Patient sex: M
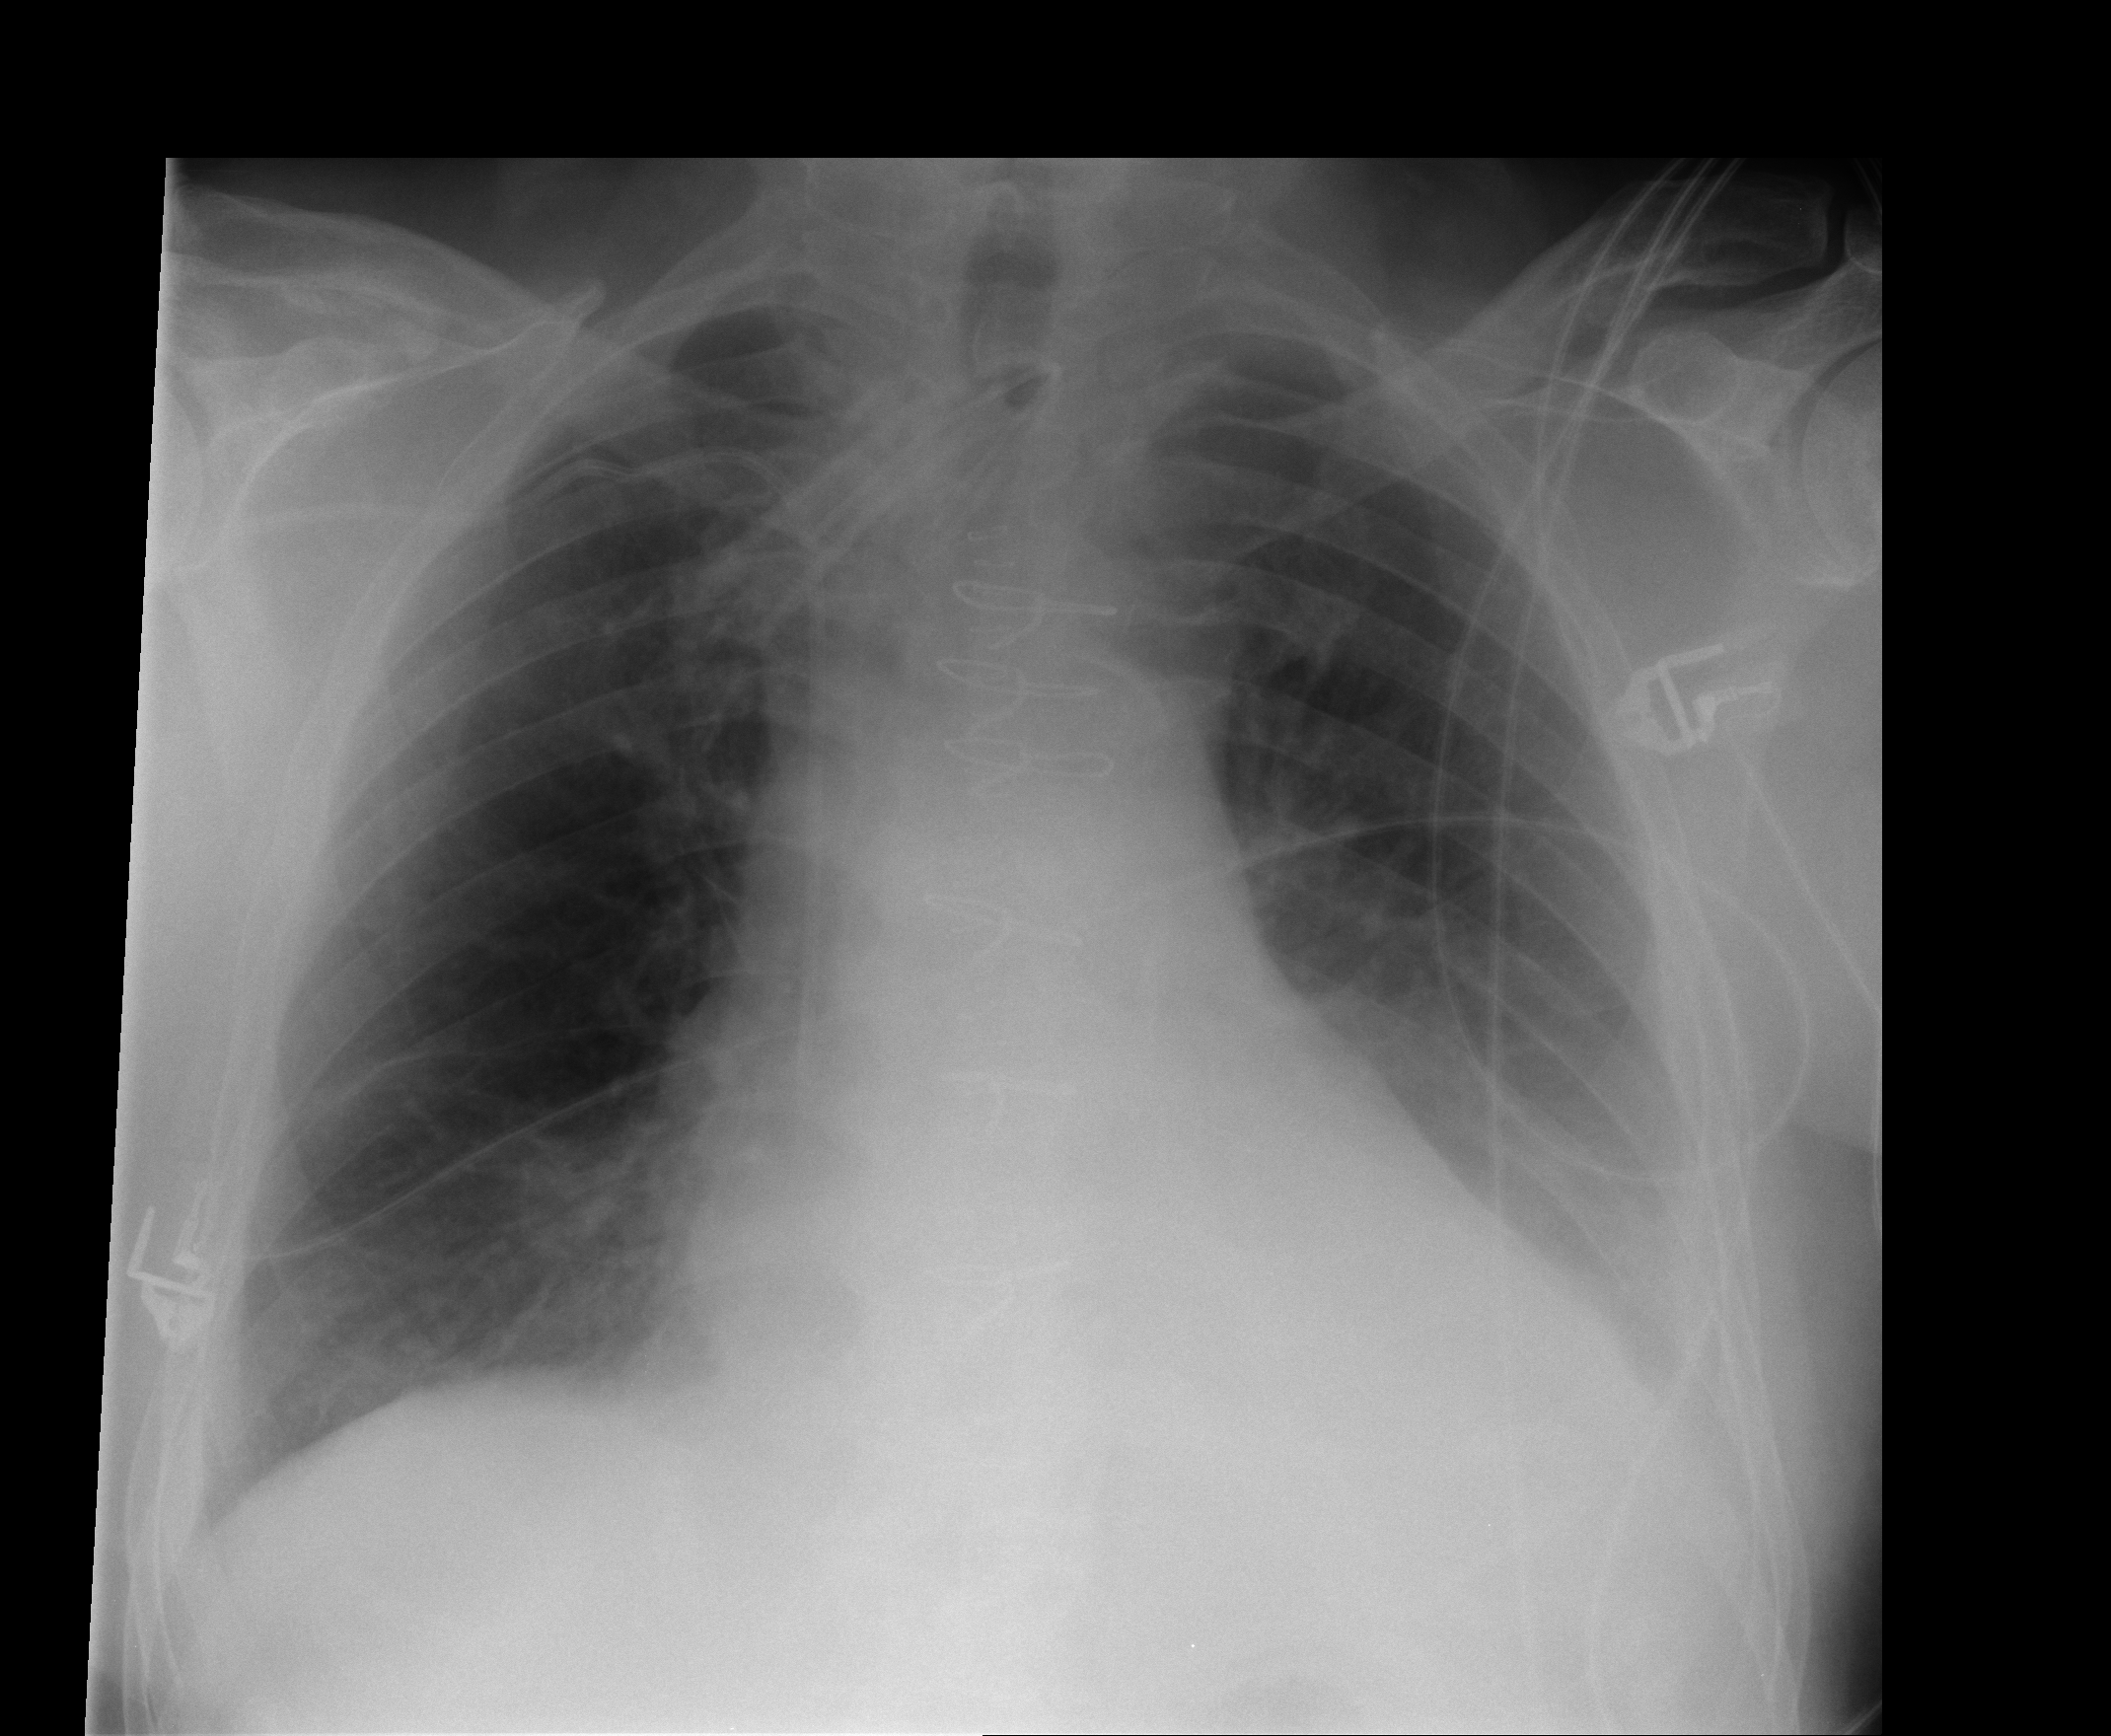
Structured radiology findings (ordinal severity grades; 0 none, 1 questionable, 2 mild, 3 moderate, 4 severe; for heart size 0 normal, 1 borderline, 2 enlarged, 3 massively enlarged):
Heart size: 2
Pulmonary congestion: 0
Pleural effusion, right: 0
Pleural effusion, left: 2
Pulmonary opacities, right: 1
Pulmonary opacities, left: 0
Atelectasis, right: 1
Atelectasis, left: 2